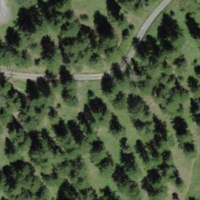
EUNIS habitat code: 43
Species observed at this site:
Erebia euryale